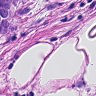
Metastatic tissue present: yes